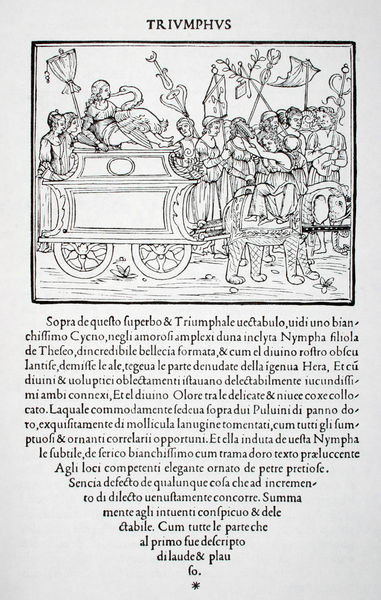
Titel: Hypnerotomachia Poliphili, Triumphus Secundus (erster Teil)
Institution: (Seriendruck)
Schlagwörter: mann, vogel, weiß, dreieck, frauen, menschen, mädchen, frau, hut, hüte, männer, schwarz, straße, zeichen, zeichnung, dame, gras, tier, tiere, weg, fest, feier, mensch, rahmen, steine, bild, erde, gehen, blatt, reiter, räder, reiten, holzschnitt, schrift, papier, liegen, ente, gans, schwan, fahnen, fahne, flagge, zug, kutsche, speichen, ziehen, rad, wagen, wagenrad, banner, krieg, palmwedel, antike, buch, stern, form, druck, schnitt, druckgrafik, seite, illustration, schwert, text, buchstaben, deichsel, pelikan, allegorie, mythologie, göttin, festlich, sieg, wimpel, blat, rom, buchdruck, buchseite, kasten, römer, triumph, sarg, beute, ländlich, götter, zeus, griechisch, nymphe, märchen, baldachin, prozession, umzug, wagenräder, trichter, kreig, jupiter, emblem, stier, triumphzug, letter, festzug, schatz, abbildung, beschreibung, römisch, sultan, bäuerlich, standarte, elefant, elefanten, rüssel, latein, lateinisch, quelle, standarten, triumpf, elephant, büffel, triumpfzug, sternchen, seriendruck, blocksatz, triumphwagen, triumpfwagen, trichterförmig, leda, sprache, ganymed, petrarca, digitalisat, maiuskeln, elephanten, bake, triumphus, emblematik, falggen, superbo, triumoh, triumph der liebe, menorah, schwn, schwand, triumphs, dilaude, sopra, tiumph, trumphus, schnnitt